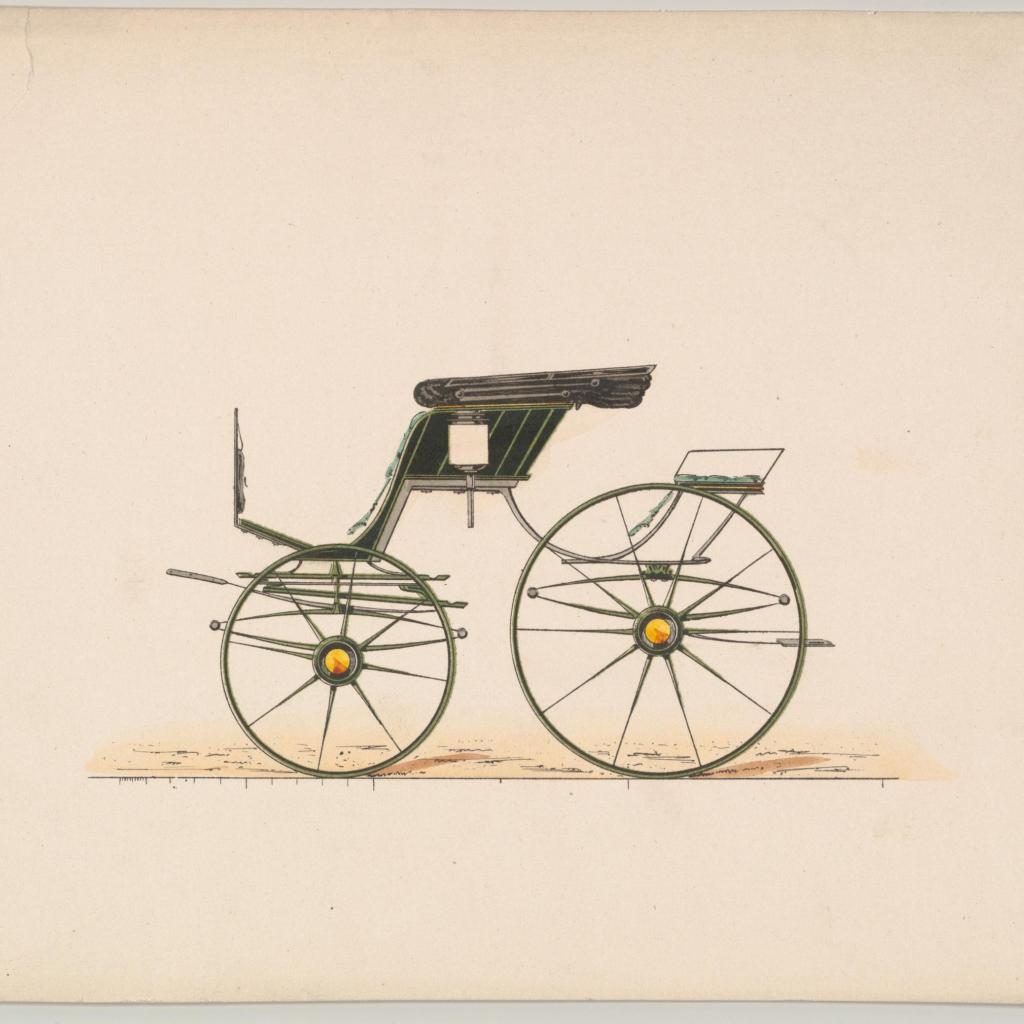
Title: Spider Phaeton (unnumbered)
Object type: Print
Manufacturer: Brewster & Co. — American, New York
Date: ca. 1870
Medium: Colored lithograph
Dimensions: sheet: 6 1/8 x 8 1/2 in. (15.6 x 21.6 cm)
Classification: Prints
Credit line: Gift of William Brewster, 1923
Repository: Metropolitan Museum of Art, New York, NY